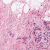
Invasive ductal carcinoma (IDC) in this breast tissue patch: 0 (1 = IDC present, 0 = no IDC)